Field crop: tomato
Growth stage: 1
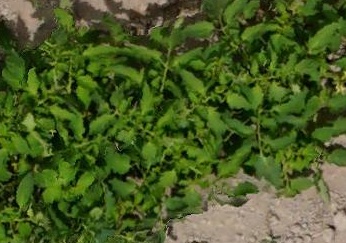
Species: tomato